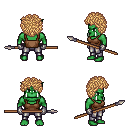
a pixel art fantasy rpg character, male body template, orc, green skin, brown pirate shirt, metal pants, light blonde curly afro hairstyle, metal gloves, spear, four views (front, back, left, right), 2x2 character sprite sheet, small pixel art, hard edges, no anti-aliasing